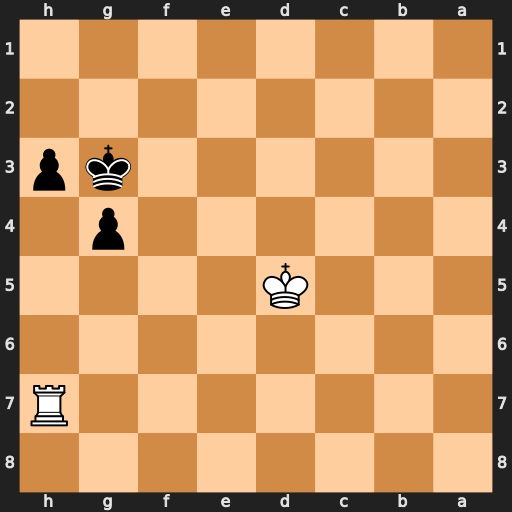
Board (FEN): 8/7R/8/3K4/6p1/6kp/8/8
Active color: b
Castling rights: -
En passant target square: -
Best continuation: Kh2 Rc7 g3 Rc1 g2